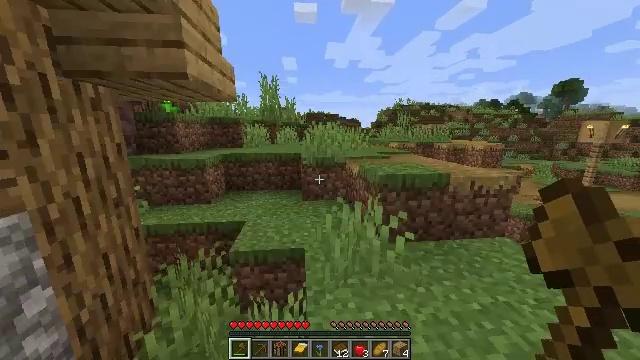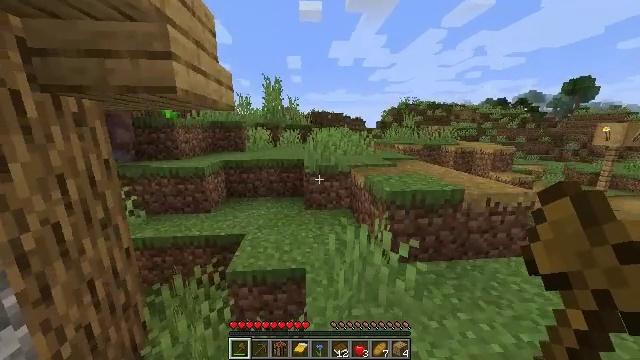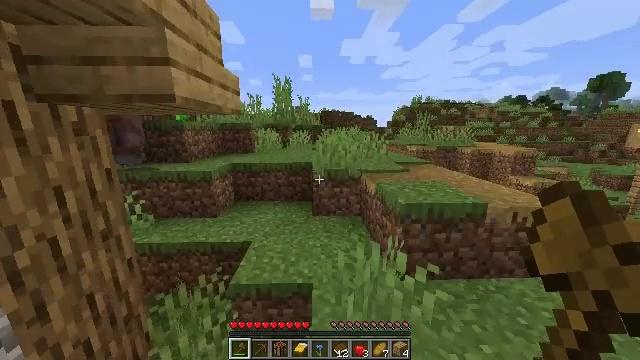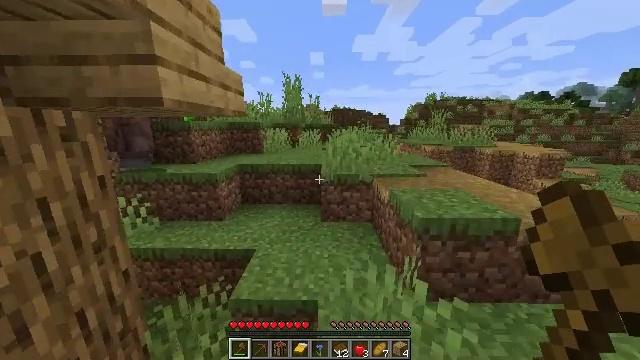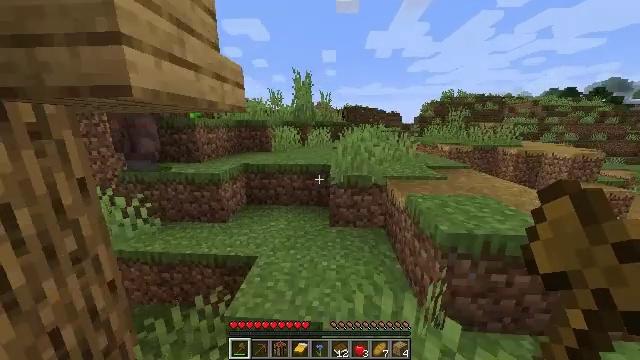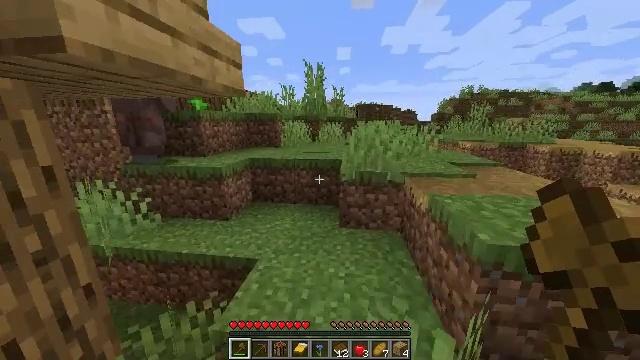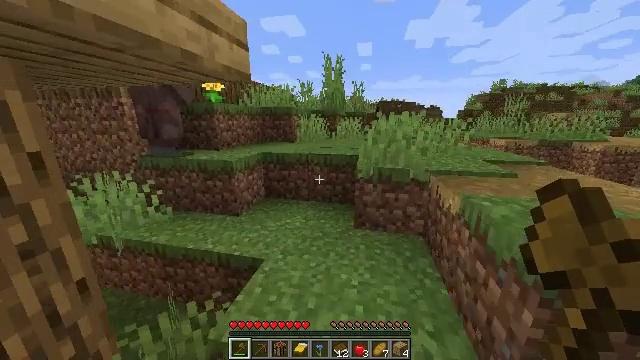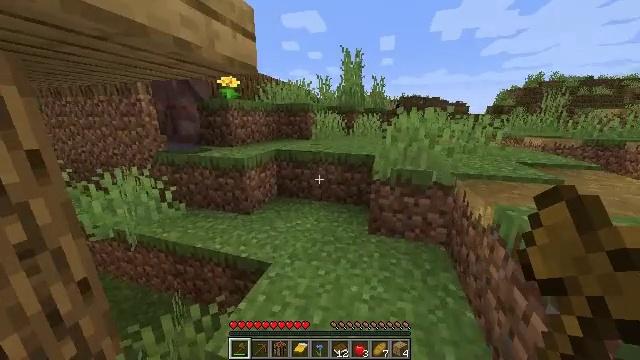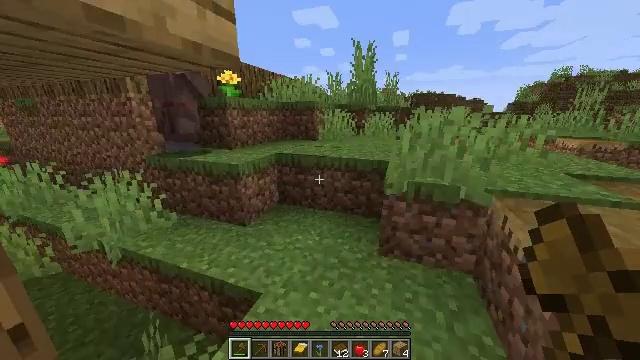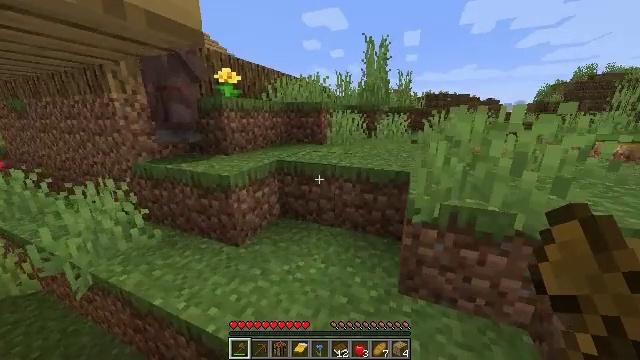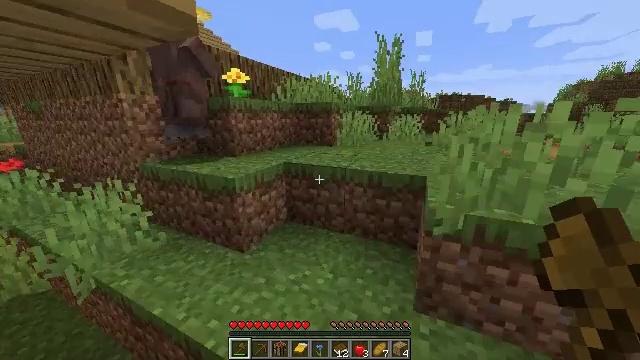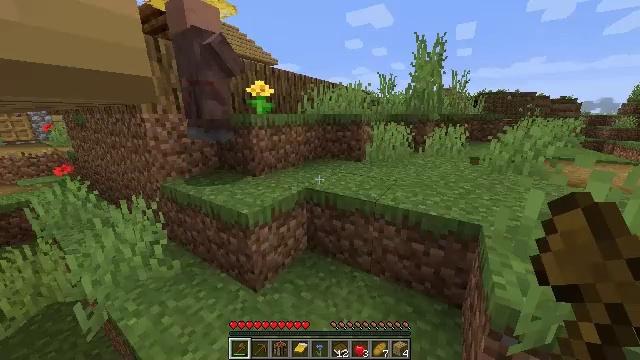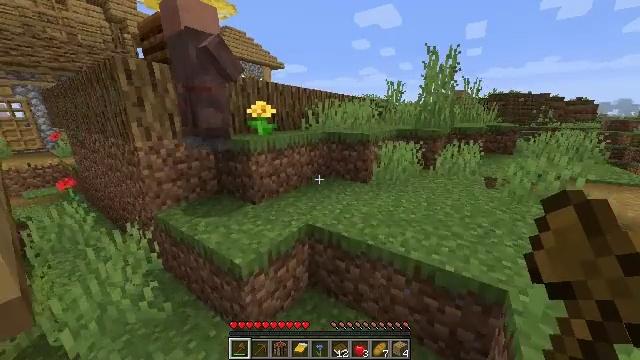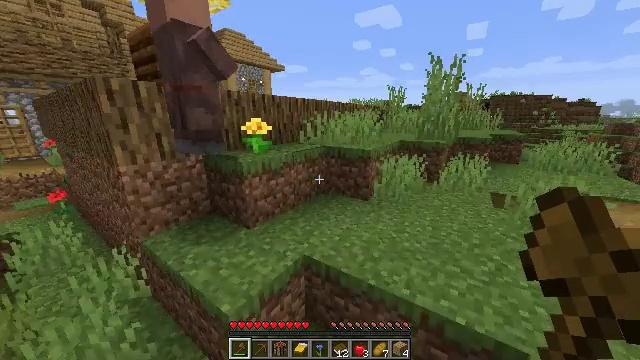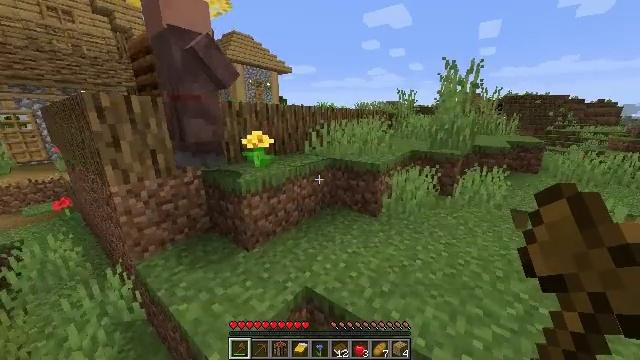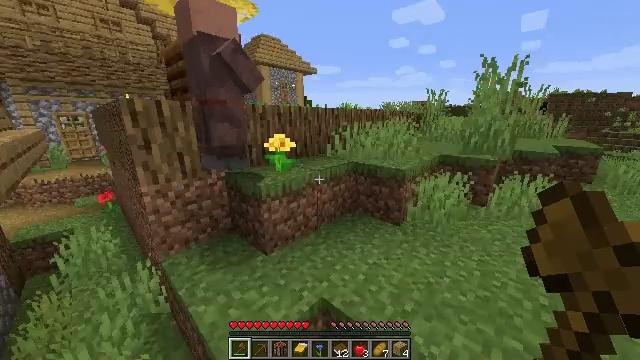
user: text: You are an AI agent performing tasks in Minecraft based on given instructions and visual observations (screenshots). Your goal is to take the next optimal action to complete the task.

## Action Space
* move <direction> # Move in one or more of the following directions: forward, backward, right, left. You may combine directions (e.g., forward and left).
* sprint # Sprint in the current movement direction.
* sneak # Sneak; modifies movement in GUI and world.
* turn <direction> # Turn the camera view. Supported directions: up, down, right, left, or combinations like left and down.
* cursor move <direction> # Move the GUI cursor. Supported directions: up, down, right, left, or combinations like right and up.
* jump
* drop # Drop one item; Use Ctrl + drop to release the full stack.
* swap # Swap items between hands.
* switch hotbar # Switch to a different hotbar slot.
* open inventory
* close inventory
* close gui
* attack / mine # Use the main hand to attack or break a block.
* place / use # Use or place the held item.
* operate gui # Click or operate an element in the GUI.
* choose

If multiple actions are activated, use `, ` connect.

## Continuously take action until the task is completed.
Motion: motion action
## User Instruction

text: Collect books by breaking the bookshelf.
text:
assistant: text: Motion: move forward, turn left, jump
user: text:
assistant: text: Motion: move forward, turn left
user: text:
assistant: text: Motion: move forward, turn left
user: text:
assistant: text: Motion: move forward, turn left
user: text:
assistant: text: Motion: move forward, sprint, turn left
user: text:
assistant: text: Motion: move forward, sprint, turn left
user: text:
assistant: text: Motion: move forward, sprint, turn left
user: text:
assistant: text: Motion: move forward, sprint, turn left
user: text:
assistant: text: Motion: move forward, turn left
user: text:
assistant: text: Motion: move forward, turn left
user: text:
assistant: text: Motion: move forward, turn left, jump
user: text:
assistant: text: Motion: move forward, turn left, jump
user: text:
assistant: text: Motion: move forward, jump
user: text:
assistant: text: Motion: move forward, turn left
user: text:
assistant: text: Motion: move forward, turn left
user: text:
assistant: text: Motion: move forward, turn left
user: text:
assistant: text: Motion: move forward, turn left and up
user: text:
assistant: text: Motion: move forward, turn left and up
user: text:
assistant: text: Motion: move forward, turn left and up
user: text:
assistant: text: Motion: move forward, turn left and up
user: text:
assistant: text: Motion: move forward, turn left and up
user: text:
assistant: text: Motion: no_op
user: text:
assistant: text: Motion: turn left and up
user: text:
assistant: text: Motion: turn left and up, use / place
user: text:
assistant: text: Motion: use / place
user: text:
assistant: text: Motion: turn up, use / place
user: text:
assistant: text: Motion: turn right and up
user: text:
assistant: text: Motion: turn right and up
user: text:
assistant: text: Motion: turn right and up
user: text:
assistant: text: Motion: turn right and up